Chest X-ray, AP view. Patient: 60 years old, sex M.
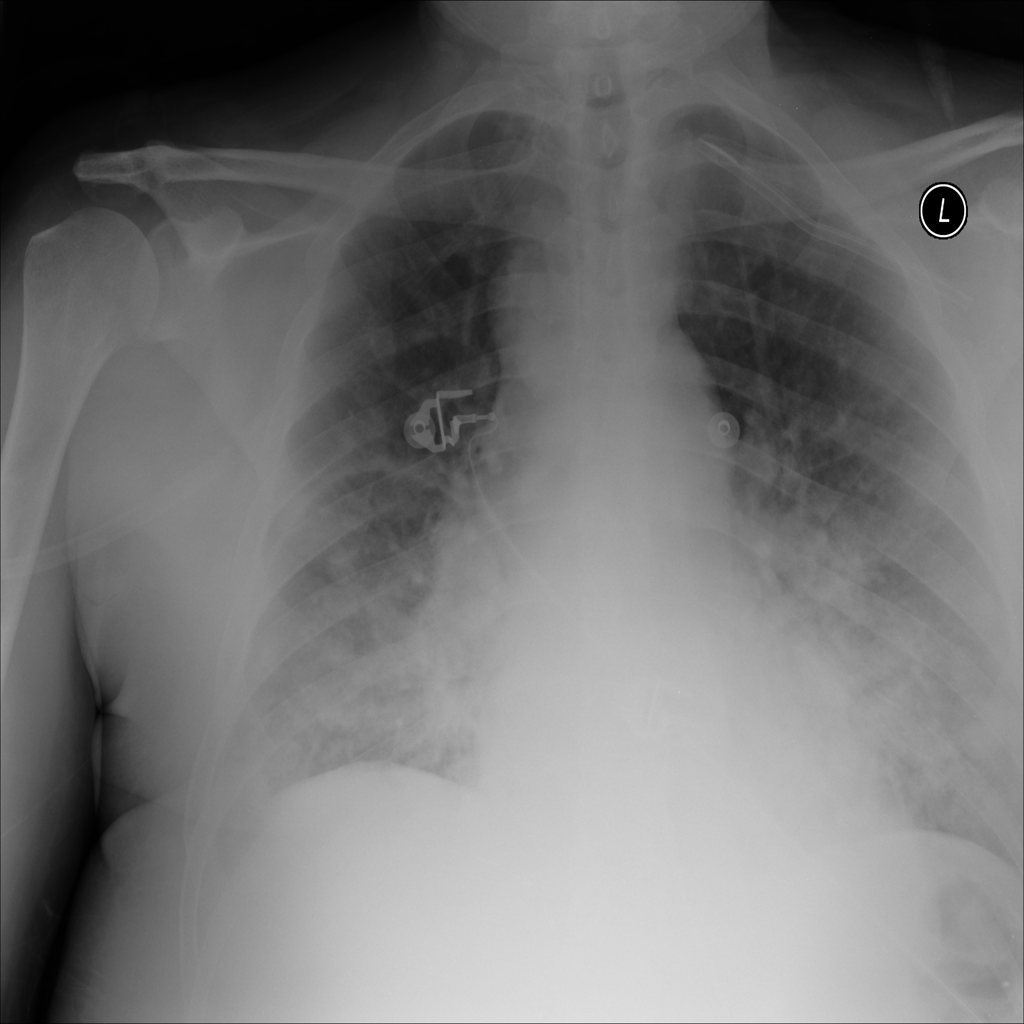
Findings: No Finding